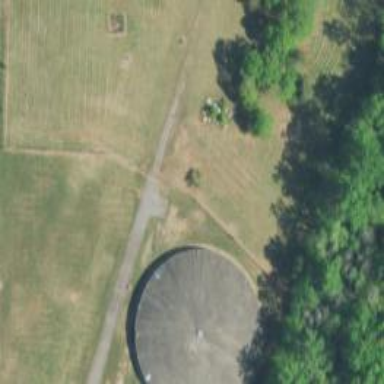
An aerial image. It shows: Storage tank which is man-made and housed in building.